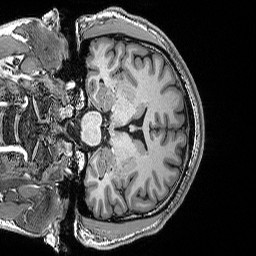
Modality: T1w
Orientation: coronal
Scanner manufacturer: siemens
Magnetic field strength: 3 T
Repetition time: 2.53 s
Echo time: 0.0033 s